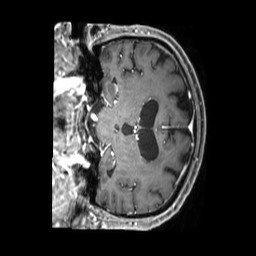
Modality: T1w
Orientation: coronal
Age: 70
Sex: female
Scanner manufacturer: philips
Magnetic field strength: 3 T
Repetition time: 0.009895 s
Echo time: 0.004603 s